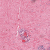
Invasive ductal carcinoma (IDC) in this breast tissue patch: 0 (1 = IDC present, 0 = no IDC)